Interaction volume radius: 5 \u00c5
Interaction volume height: 30 \u00c5
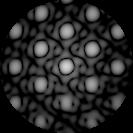
Disorder parameter: 0.06786